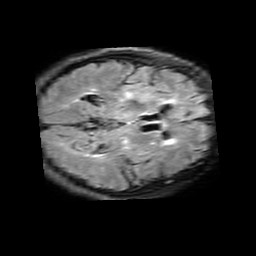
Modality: FLAIR
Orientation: axial
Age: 79
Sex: female
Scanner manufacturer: philips
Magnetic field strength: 3 T
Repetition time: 11 s
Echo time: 0.12 s